Interaction volume radius: 10 \u00c5
Interaction volume height: 20 \u00c5
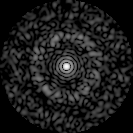
Disorder parameter: 0.8496